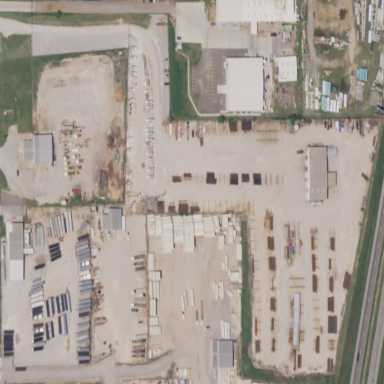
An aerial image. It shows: Industrial area.